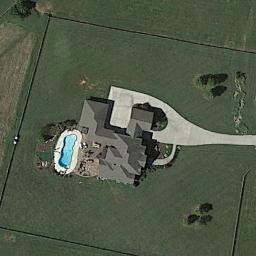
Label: sparse_residential